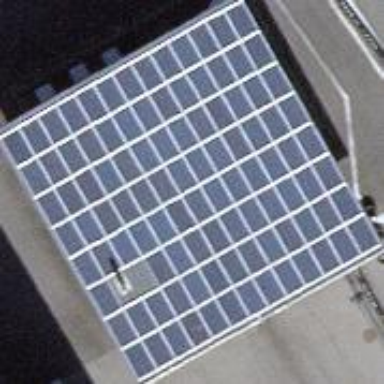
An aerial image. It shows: Solar photovoltaic panel generator.